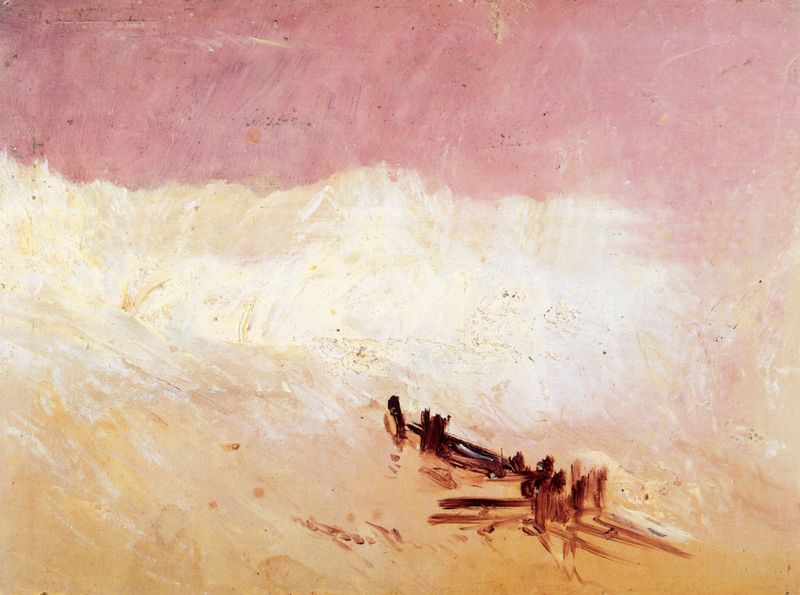
Titel: Uferszene mit Wellen und Wellenbrecher
Künstler: William Turner
Standort: London
Institution: British Museum
Schlagwörter: gemälde, himmel, meer, schatten, wasser, weiß, wolken, baumstämme, gelb, impressionismus, landschaft, menschen, ocker, sand, see, ufer, braun, dunkelbraun, hell, holz, licht, orange, pastell, schwarz, skizze, star, rot, schnee, tier, wolke, zaun, beige, expressionismus, malerei, mensch, bild, öl, erde, feld, halme, horizont, natur, weite, wind, gatter, pastos, sonne, rechts, rosa, boot, boote, ruder, gischt, küste, strand, welle, wellen, studie, abstrakt, berge, farben, fläche, flächen, leere, modern, occer, verlassen, wüste, dunst, farbe, lila, nebel, sonnenuntergang, violett, linien, figuren, pastös, schaum, brandung, dünung, flut, gicht, steg, treibgut, turner, woge, duktus, streifen, pastellfarben, rosé, bretter, striche, abstraktion, tor, karawane, punkte, pink, reste, helligkeit, expressionistisch, farbflächen, acryl, leinwand, pinsel, pinselstrich, kaputt, skelett, diffus, verwischt, expressiv, wrack, warme farben, pinselstriche, fleckig, morast, horizontal, farbfelder, kleckse, zerbrochen, baumstumpf, hölzer, gestrandet, okker, skellett, splitter, william, strandgut, abstrahierend, geborsten, william turner, whistler, farck, keeffe, o'keeffe, spontan, großflächig, pinsle, rosa wolke, krizont